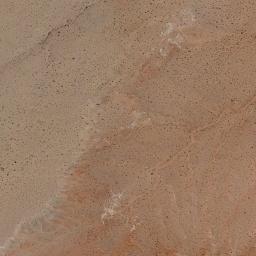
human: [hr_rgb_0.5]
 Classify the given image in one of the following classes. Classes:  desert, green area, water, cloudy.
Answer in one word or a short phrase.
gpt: desert